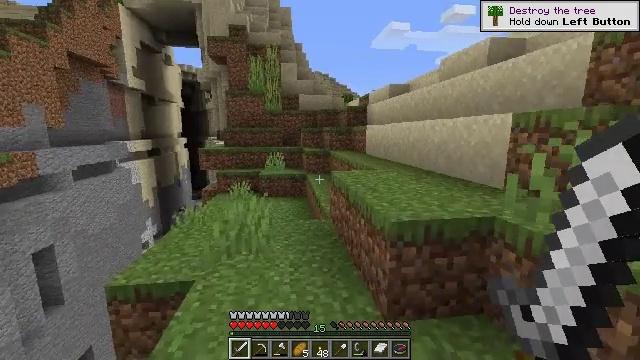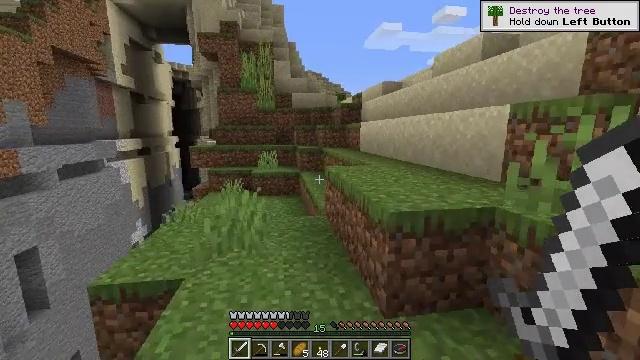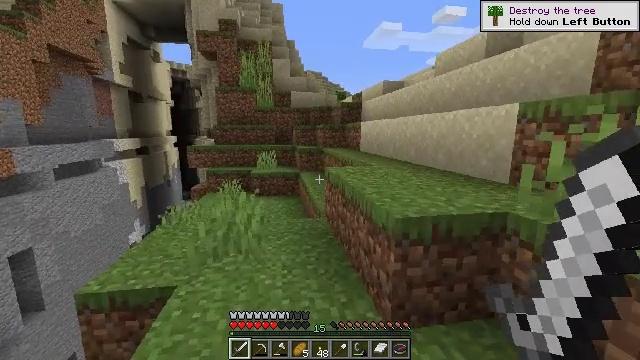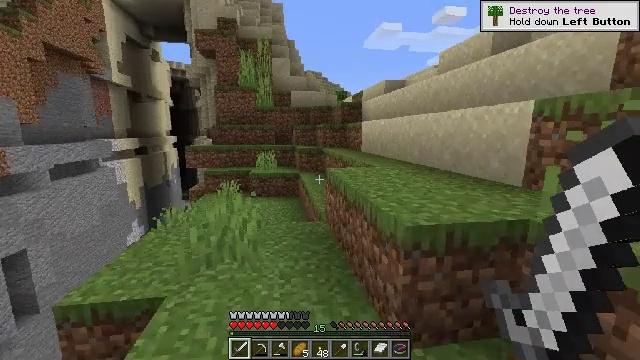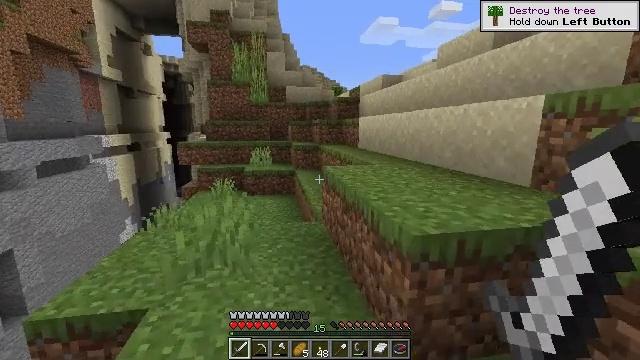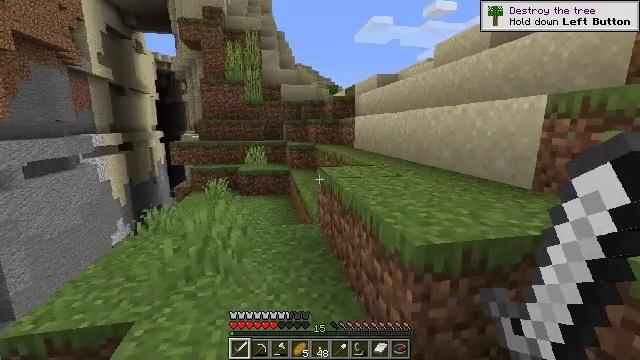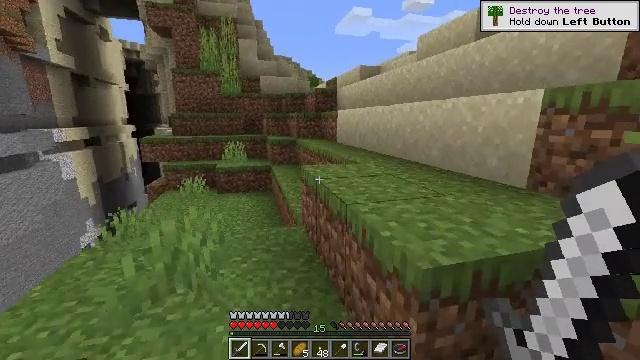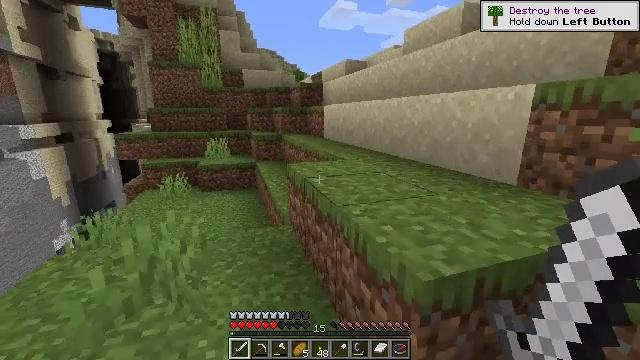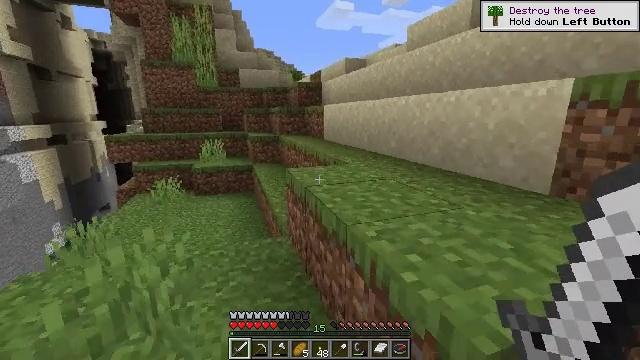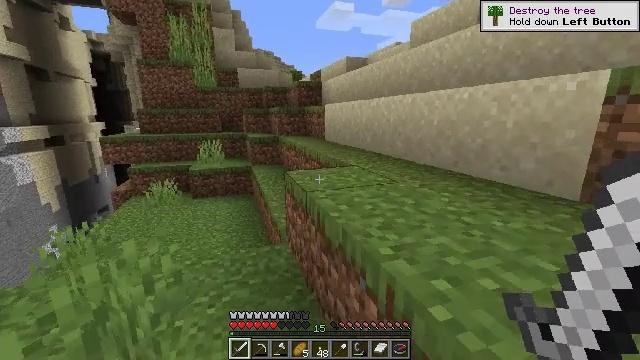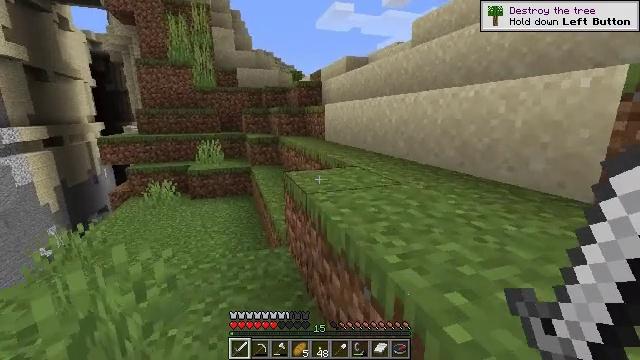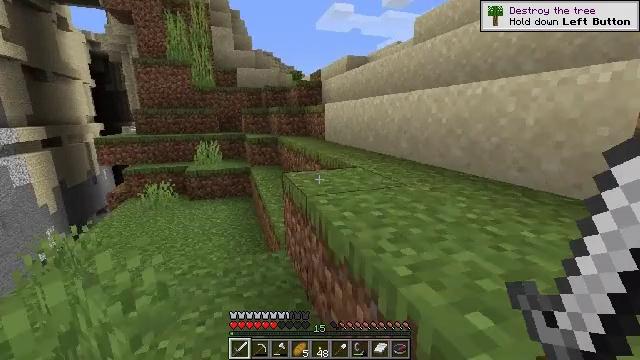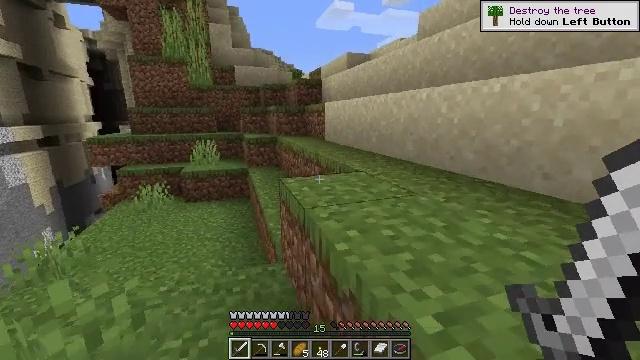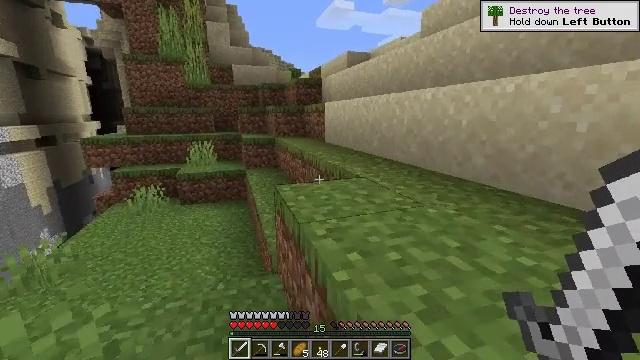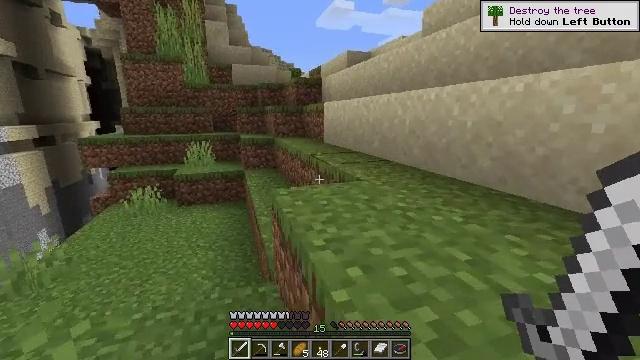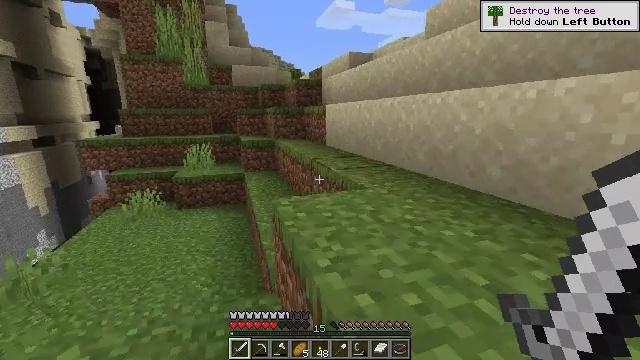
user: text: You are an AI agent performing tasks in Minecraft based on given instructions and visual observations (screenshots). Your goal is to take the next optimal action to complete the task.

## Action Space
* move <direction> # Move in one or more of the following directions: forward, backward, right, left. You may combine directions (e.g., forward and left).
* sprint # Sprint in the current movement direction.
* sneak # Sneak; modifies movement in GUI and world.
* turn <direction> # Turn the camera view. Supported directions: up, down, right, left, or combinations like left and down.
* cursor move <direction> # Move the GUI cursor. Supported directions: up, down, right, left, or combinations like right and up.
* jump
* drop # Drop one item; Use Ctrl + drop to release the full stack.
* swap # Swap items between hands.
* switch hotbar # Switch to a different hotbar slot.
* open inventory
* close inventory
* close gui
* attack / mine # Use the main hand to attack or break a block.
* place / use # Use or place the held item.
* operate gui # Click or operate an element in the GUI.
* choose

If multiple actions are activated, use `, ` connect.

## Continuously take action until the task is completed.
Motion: motion action
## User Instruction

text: Collect the dead bush from dry areas.
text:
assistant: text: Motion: move forward, turn right
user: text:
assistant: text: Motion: move forward
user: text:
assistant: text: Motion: move forward
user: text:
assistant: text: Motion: move forward
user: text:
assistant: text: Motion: move forward, turn right
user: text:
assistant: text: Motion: move forward, turn right and down
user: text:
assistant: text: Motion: move forward, turn right and down
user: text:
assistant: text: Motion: move forward
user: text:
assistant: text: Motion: move forward
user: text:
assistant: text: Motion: move forward
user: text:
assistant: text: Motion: move forward
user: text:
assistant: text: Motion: move forward
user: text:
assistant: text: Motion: move forward and move right
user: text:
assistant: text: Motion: move forward and move right
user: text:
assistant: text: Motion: move forward and move right, jump
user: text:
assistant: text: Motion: move forward and move right, jump
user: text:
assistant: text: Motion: move forward and move right, jump
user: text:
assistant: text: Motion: move forward
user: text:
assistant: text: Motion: move forward
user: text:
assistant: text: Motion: move forward
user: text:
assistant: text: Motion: move forward
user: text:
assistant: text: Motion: move forward
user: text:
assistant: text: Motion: move forward
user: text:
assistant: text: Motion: move forward
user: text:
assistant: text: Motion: move forward
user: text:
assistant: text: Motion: move forward
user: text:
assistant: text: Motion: move forward
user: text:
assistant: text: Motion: move forward
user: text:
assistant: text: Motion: move forward
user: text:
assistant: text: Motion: move forward